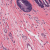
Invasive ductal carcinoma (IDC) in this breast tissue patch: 0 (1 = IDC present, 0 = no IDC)